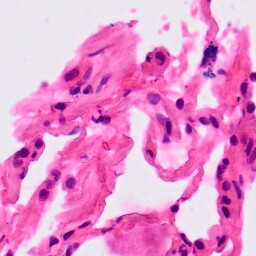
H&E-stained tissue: Lung